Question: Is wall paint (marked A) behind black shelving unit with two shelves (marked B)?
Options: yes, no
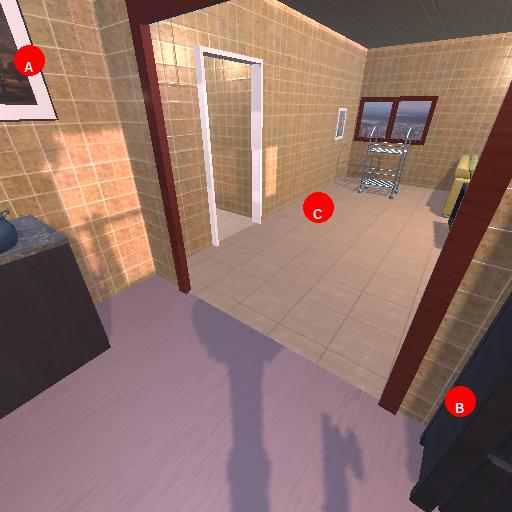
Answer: yes